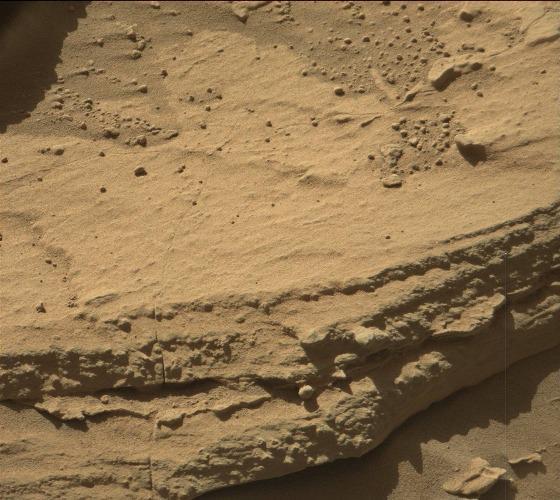
Terrain classes present: Bedrock, Gravel / Sand / Soil, Shadow